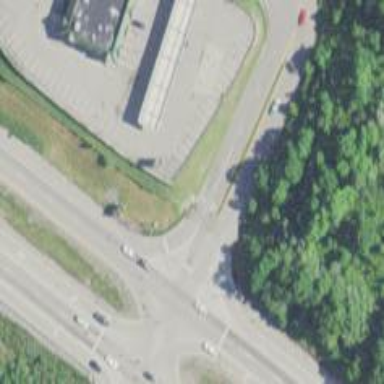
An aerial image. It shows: Trunk link highway.